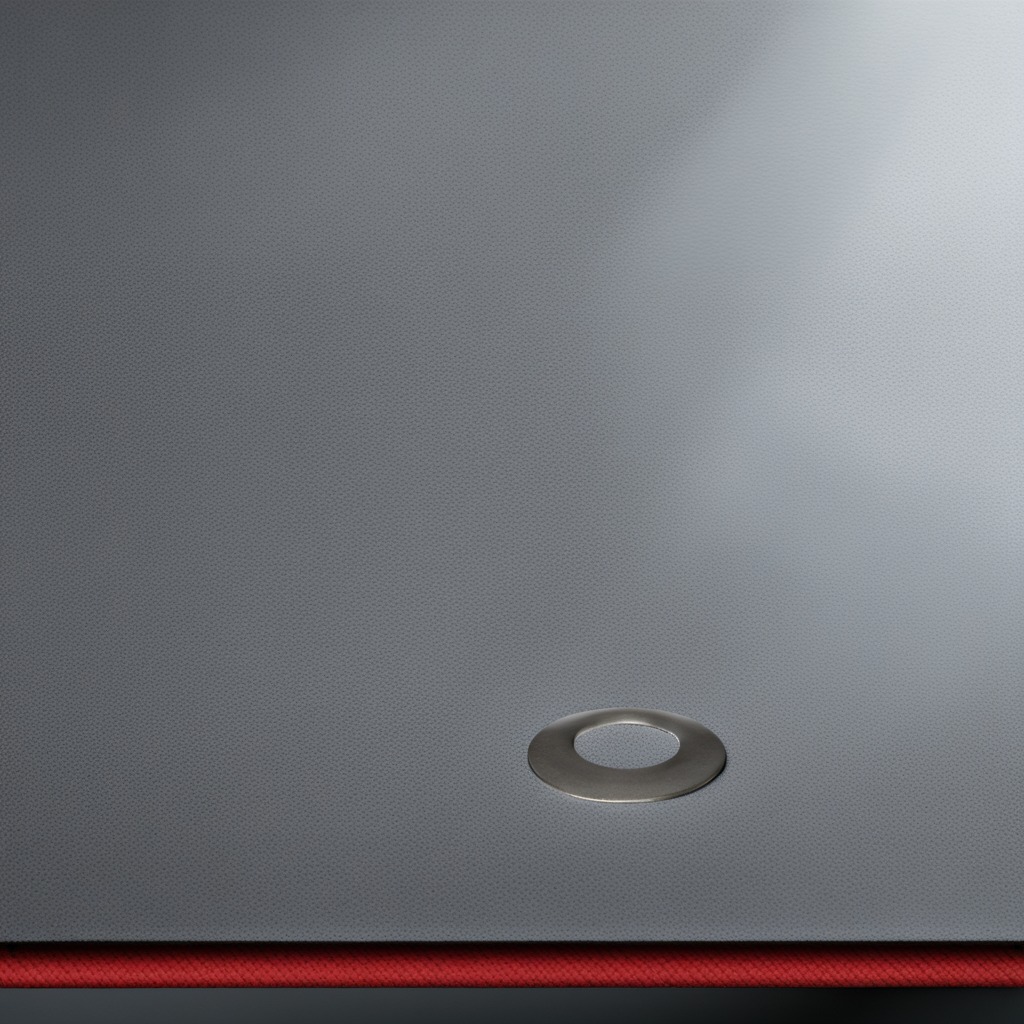
A flat metal washer lies on the clean granite tabletop covered with a red rubber mat inside a workshop under bright overhead lighting crisp shadows high clarity worn but beneath the mat.